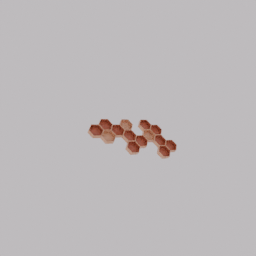
Label: furniture